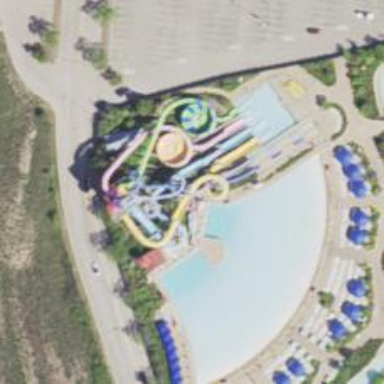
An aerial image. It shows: Water slide attraction.